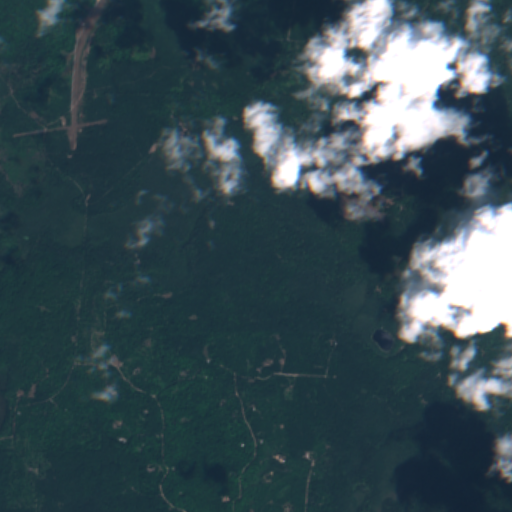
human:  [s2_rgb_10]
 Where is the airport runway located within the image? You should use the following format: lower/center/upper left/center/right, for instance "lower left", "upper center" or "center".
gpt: The airport runway is located in the upper left of the image.
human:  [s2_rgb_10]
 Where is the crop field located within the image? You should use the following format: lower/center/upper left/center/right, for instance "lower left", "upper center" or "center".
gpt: There is no crop field in the image.